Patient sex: F
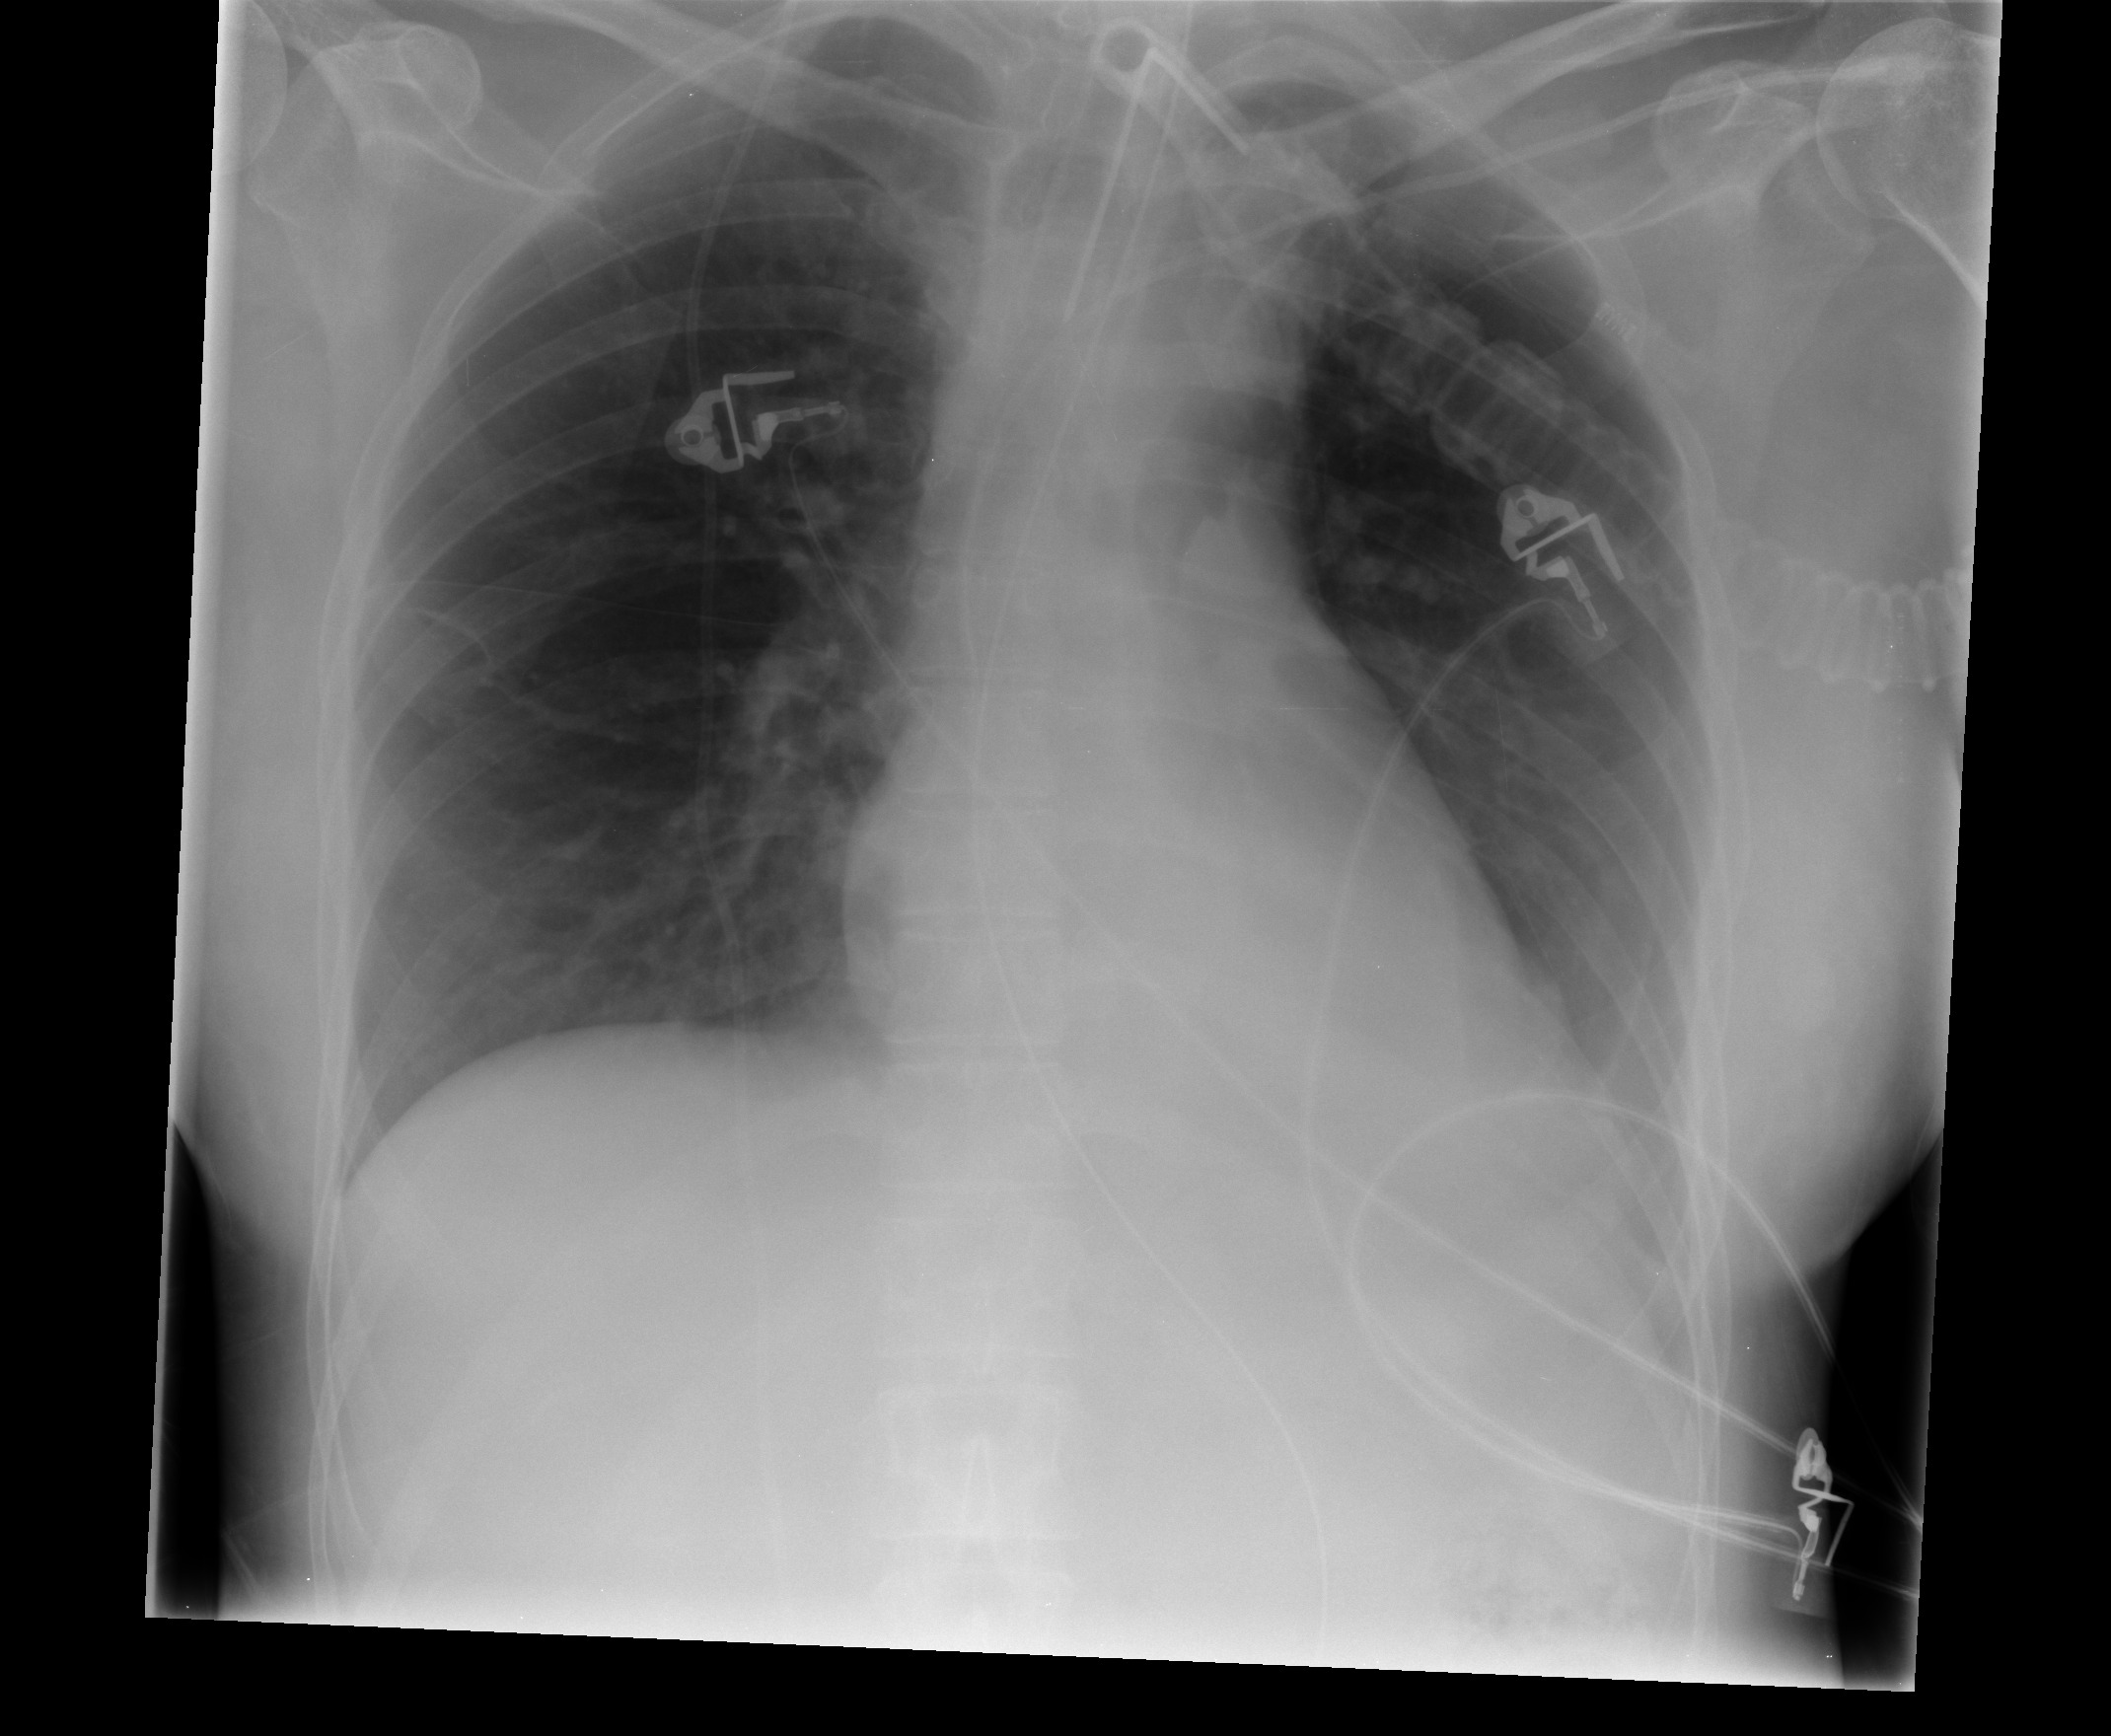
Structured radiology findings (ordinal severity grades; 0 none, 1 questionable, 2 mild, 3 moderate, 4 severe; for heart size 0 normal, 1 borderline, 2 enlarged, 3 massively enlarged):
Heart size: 0
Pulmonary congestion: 0
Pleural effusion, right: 0
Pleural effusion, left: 1
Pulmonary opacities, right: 0
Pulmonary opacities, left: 0
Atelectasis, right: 0
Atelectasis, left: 2